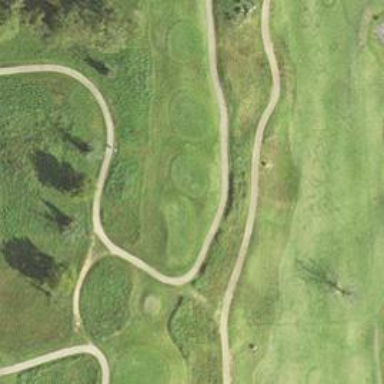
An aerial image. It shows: Path used for both walking and golf.